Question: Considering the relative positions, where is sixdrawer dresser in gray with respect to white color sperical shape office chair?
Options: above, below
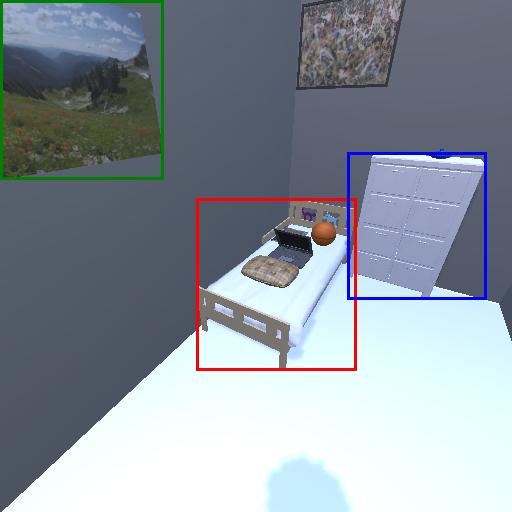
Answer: above